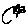
Label: flower